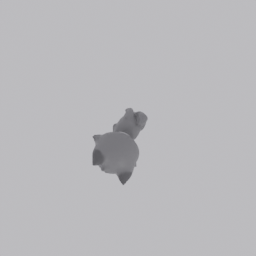
Label: decoration